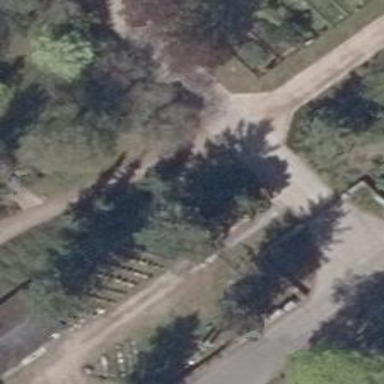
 featuring historic tomb with tombstone."